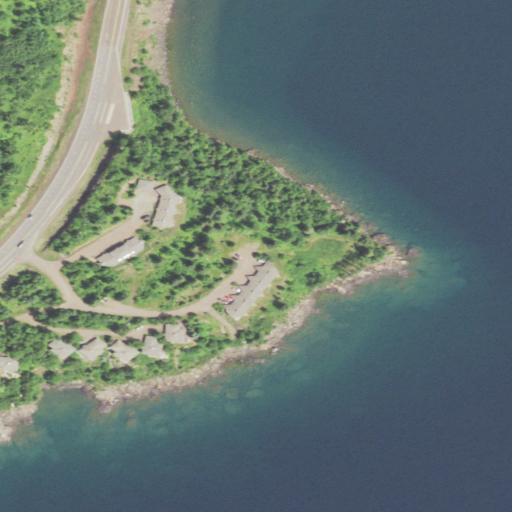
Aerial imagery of cape in Minnesota named Terrace Point containing open water, deciduous forest, mixed forest, low intensity development, barren land, medium intensity development, shrub, high intensity development, and open development